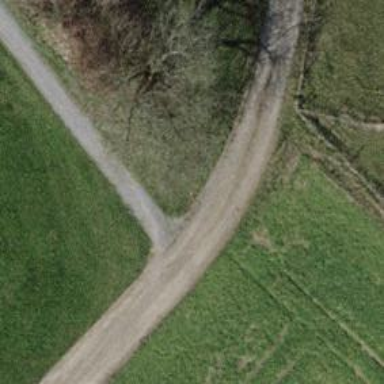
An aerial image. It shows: Unpaved track with grade2 tracktype.